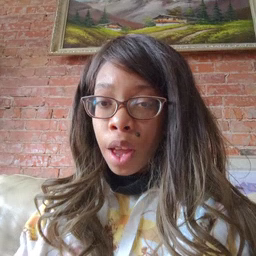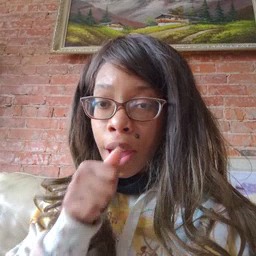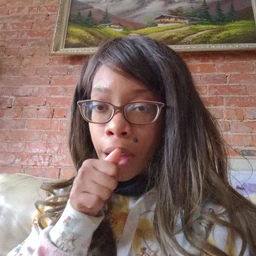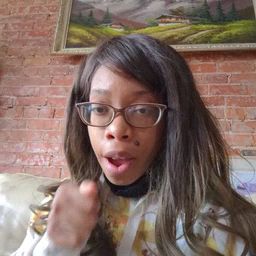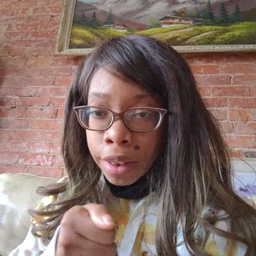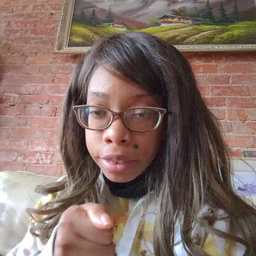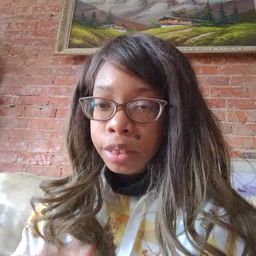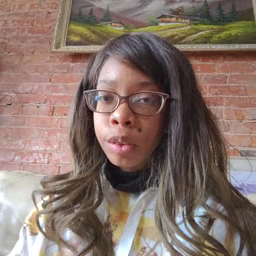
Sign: hide